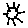
Label: sun